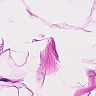
Metastatic tissue present: no